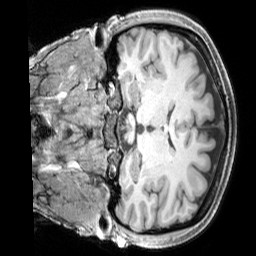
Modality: T1w
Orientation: coronal
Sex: female
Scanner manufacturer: siemens
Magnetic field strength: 3 T
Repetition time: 2.3 s
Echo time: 0.00226 s